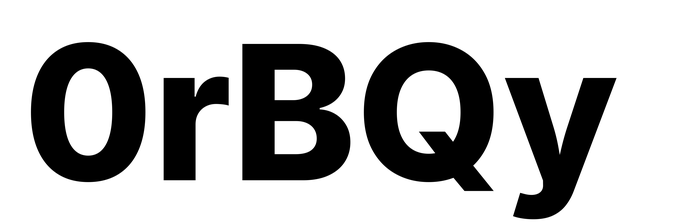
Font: Inter_ExtraBold